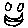
Label: smiley face